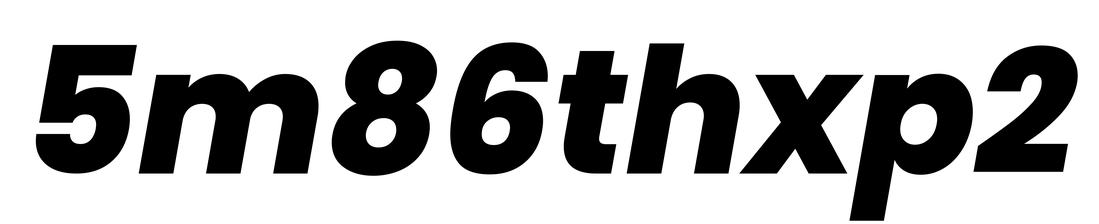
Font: Poppins-ExtraBoldItalic